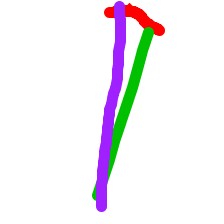
Shape: triangle